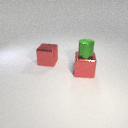
small green metal cylinder above large red metal cube